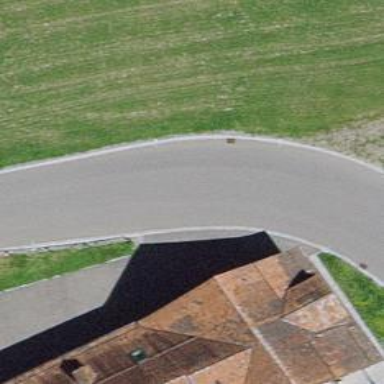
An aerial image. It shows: Residential road with asphalt surface.